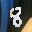
Label: 8